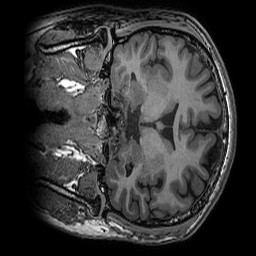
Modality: T1w
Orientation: coronal
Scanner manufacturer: ge
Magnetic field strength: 3 T
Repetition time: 0.008156 s
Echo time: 0.00318 s